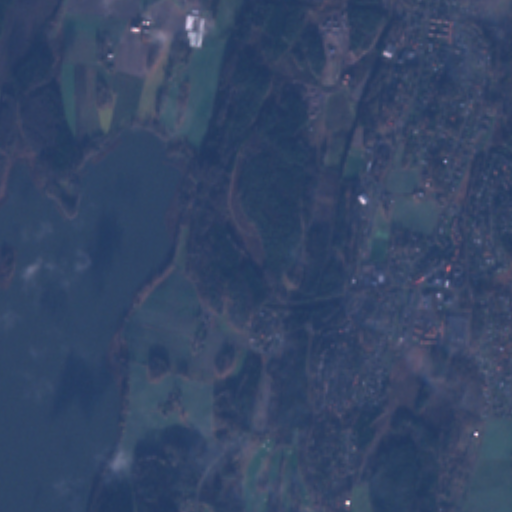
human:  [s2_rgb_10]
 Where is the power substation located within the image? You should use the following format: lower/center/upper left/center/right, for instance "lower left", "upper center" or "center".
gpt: The power substation is located in the upper right of the image.
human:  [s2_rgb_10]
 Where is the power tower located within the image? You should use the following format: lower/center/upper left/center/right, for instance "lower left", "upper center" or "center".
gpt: The power tower is located in the upper right of the image.
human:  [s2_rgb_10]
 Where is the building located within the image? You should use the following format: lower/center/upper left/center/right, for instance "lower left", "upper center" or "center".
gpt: There is no building in the image.